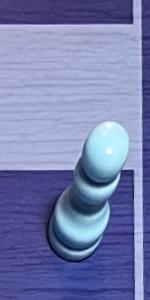
Label: Pawn_White